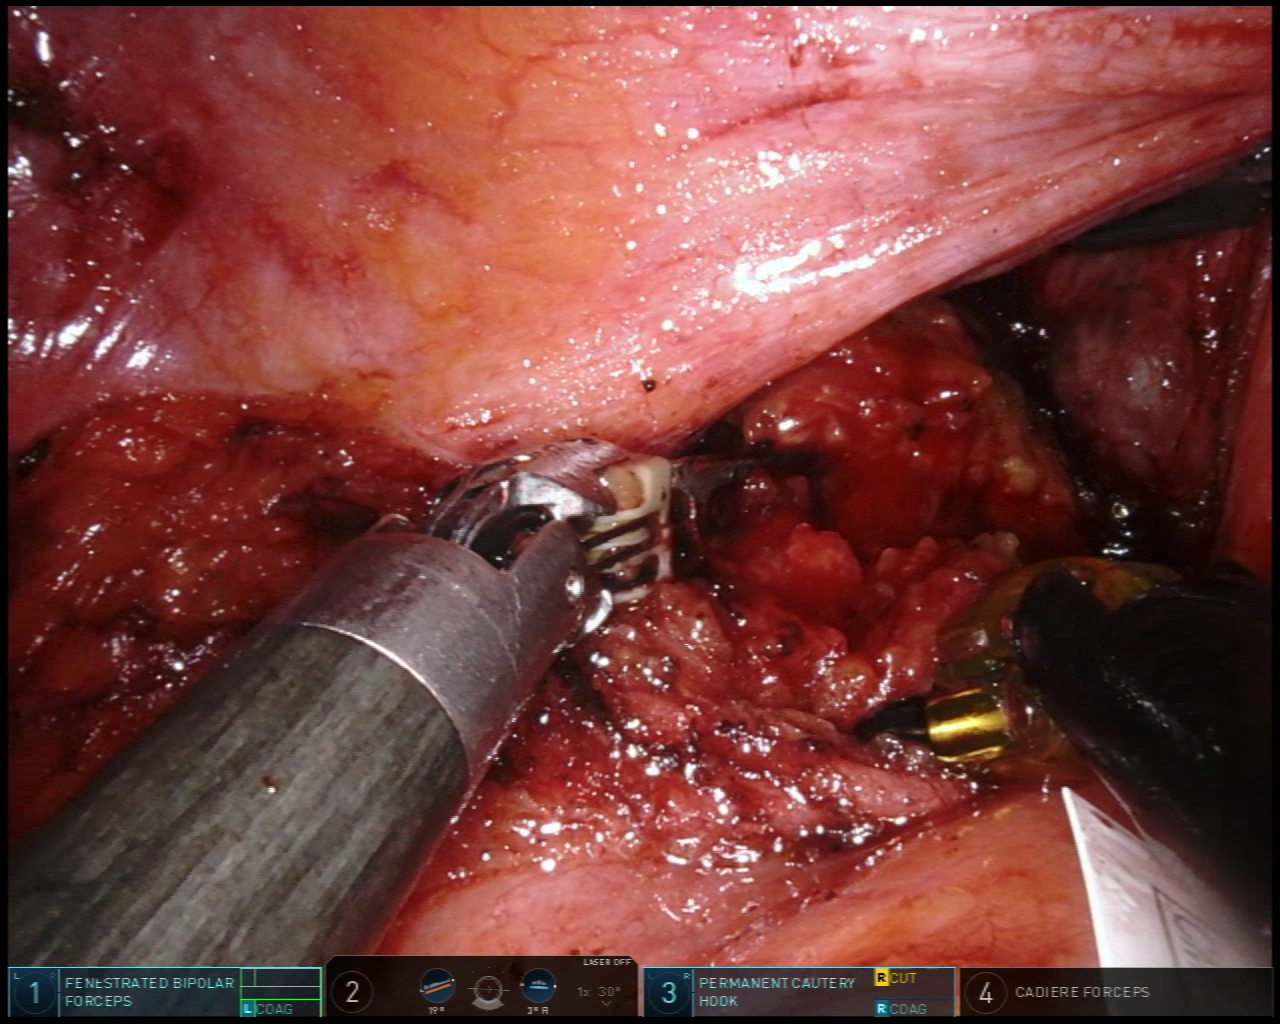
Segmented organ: vesicular_glands
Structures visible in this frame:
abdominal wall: no
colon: no
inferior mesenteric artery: no
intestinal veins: no
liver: no
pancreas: no
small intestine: no
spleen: no
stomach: no
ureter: no
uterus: no
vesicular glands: yes